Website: walmart
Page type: gifting
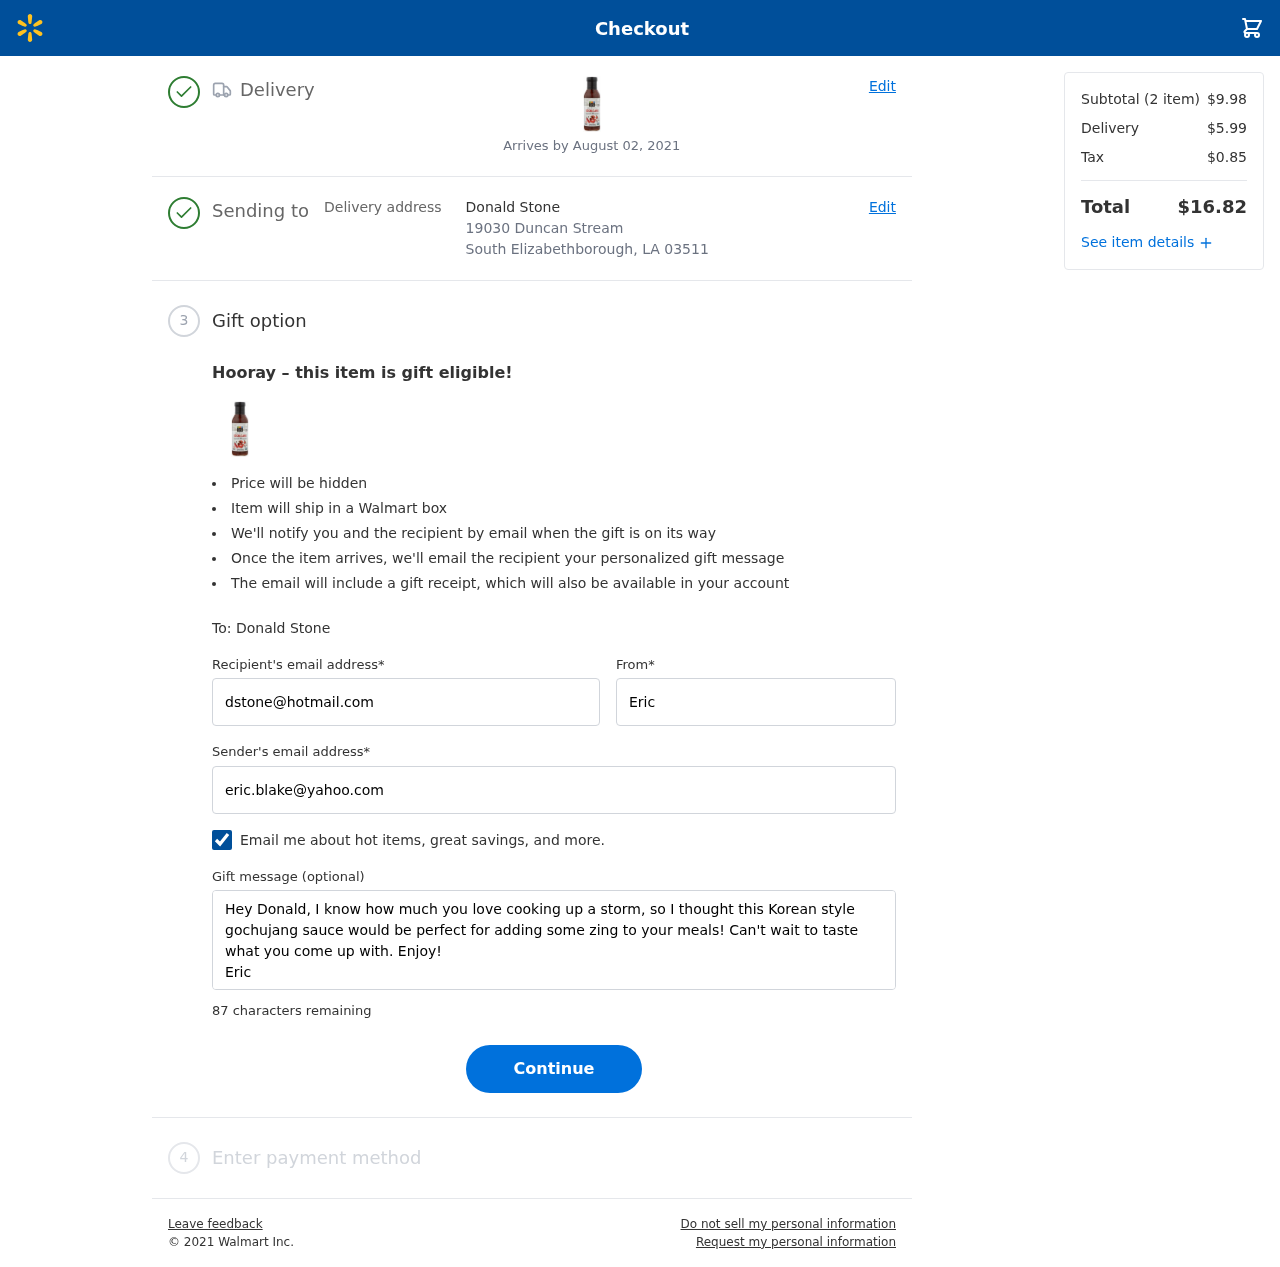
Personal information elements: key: PII_CITY_STATE_ZIP
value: South Elizabethborough, LA 03511
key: PII_EMAIL
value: eric.blake@yahoo.com
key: PII_FIRSTNAME
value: Eric
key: PII_GIFT_EMAIL
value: dstone@hotmail.com
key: PII_GIFT_FULLNAME
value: Donald Stone
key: PII_GIFT_MESSAGE
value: Hey Donald, I know how much you love cooking up a storm, so I thought this Korean style gochujang sauce would be perfect for adding some zing to your meals! Can't wait to taste what you come up with. Enjoy!
Eric
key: PII_STREET
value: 19030 Duncan Stream
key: PII_GIFT_FIRSTNAME
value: Donald
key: PII_GIFT_LASTNAME
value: Stone
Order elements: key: ORDER_DELIVERY_DATE
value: Arrives by August 02, 2021
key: ORDER_NUM_ITEMS
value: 2
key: ORDER_SUBTOTAL
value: $9.98
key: ORDER_SHIPPING_COST
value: $5.99
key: ORDER_TAX
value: $0.85
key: ORDER_TOTAL
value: $16.82